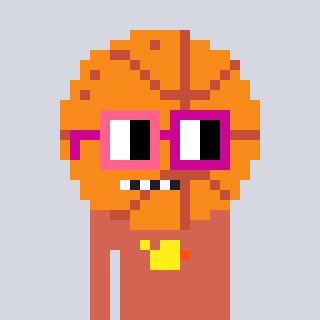
a pixel art character with square pink and red glasses, a basketball-shaped head and a peachy-colored body on a cool background